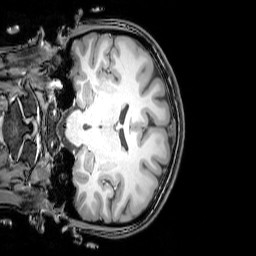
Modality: T1w
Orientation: coronal
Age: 26
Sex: female
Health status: healthy
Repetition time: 0.081 s
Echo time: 0.037 s